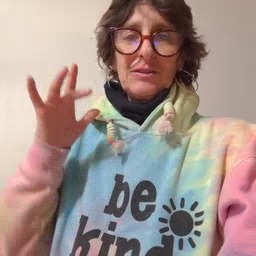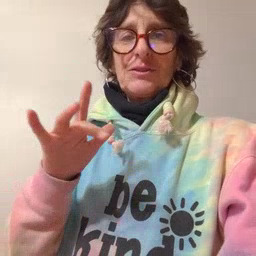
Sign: touch